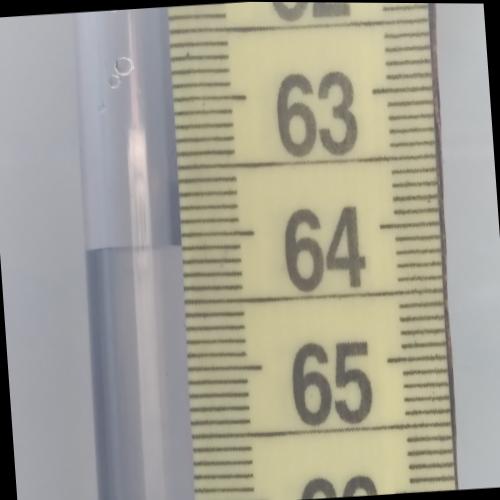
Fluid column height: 64.1 cm